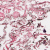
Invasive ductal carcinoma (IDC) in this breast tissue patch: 0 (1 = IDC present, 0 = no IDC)